Field crop: maize
Growth stage: 1
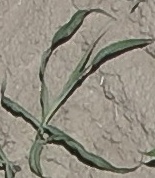
Species: sorghum